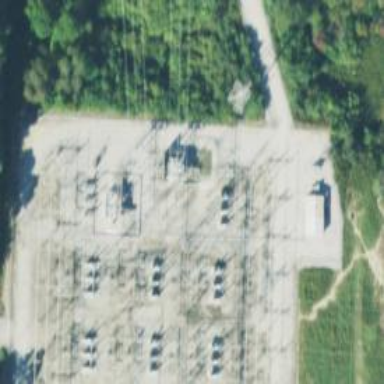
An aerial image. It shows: Switch used for power control.